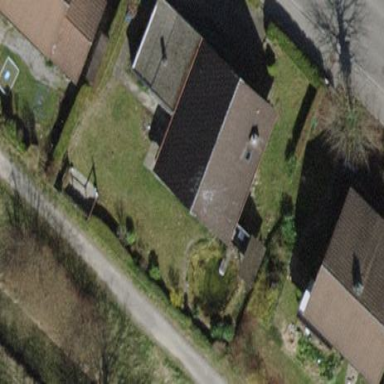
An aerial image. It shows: Building with tile roof.